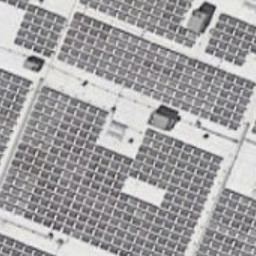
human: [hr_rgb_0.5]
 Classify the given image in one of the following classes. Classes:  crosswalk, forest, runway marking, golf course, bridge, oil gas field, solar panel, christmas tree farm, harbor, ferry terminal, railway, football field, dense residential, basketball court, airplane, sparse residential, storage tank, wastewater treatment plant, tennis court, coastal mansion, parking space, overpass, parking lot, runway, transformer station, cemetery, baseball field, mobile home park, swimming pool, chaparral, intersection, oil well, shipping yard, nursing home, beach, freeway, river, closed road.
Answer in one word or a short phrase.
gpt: solar panel